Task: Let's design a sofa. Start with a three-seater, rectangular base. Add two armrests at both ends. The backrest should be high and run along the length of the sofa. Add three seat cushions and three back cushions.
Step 398:
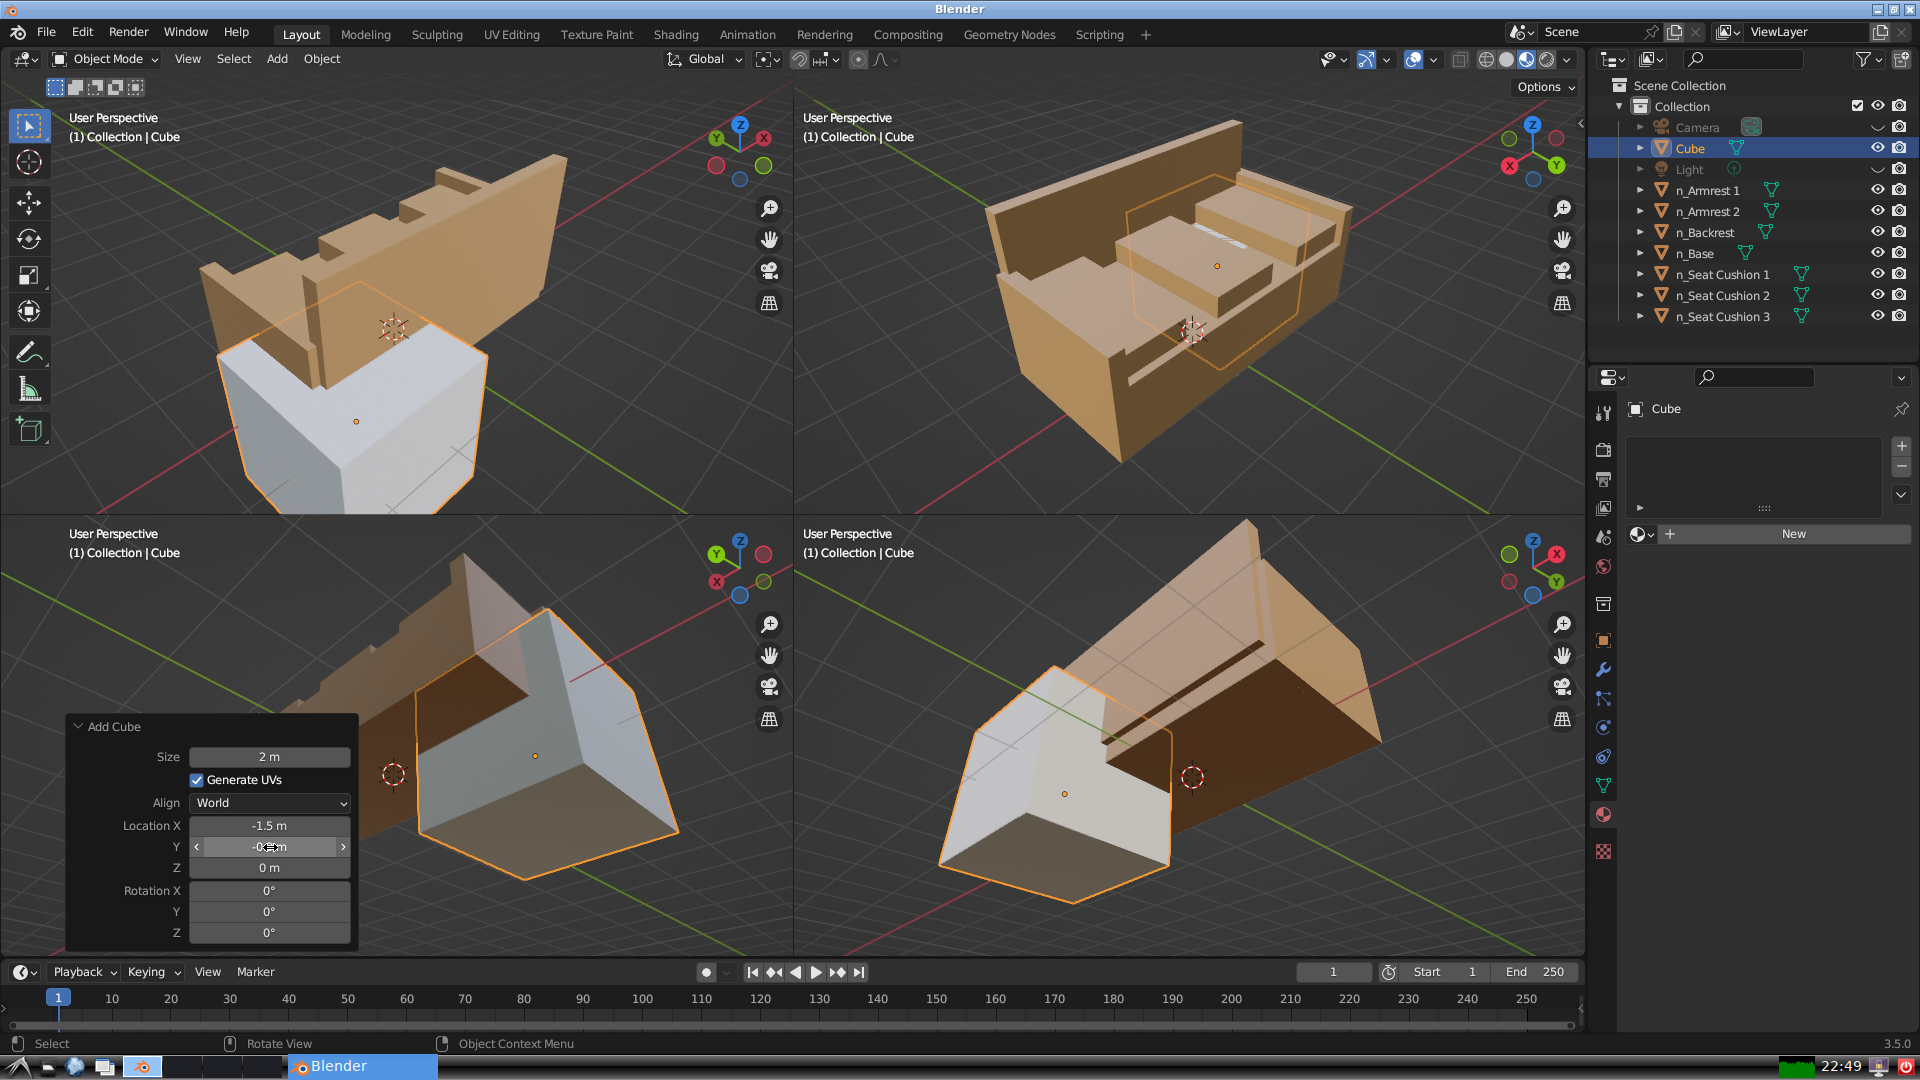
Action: {"mouse_move": [270, 867]}